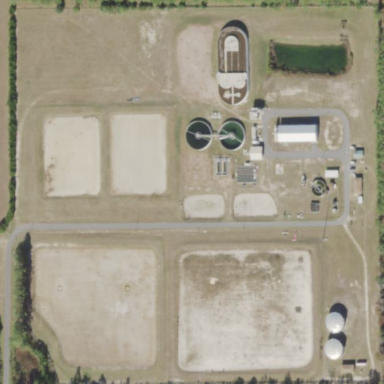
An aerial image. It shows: View of wastewater plant.